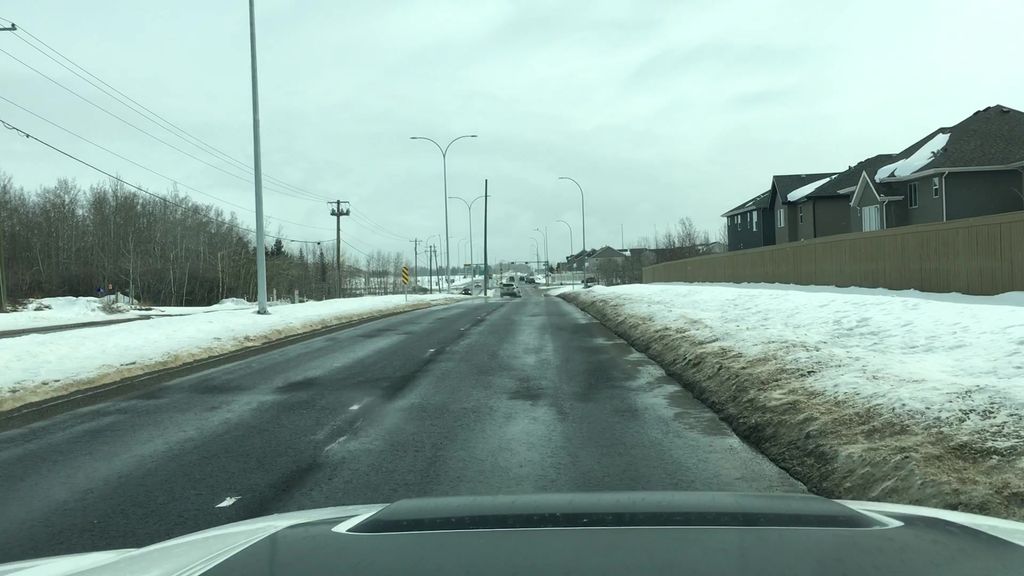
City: calgary